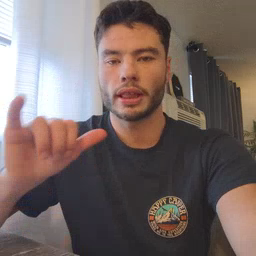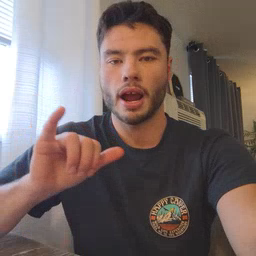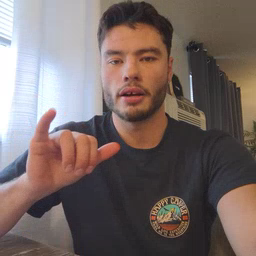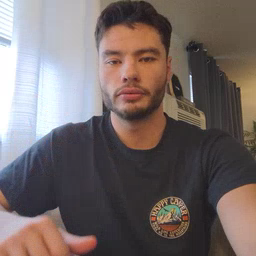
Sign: like